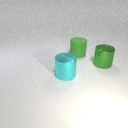
large cyan metal cylinder to the left of large green rubber cylinder